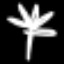
Label: palm tree